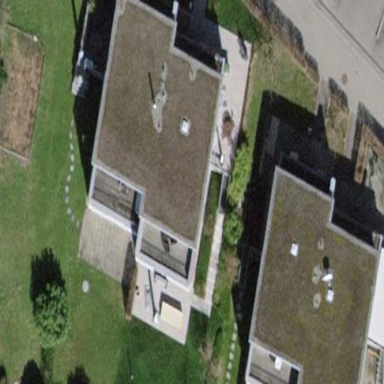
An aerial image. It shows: Flat-roofed building.